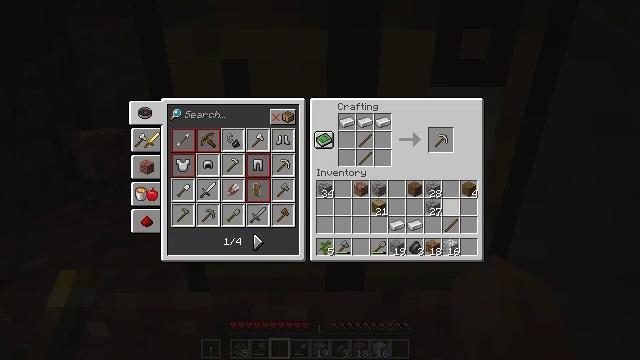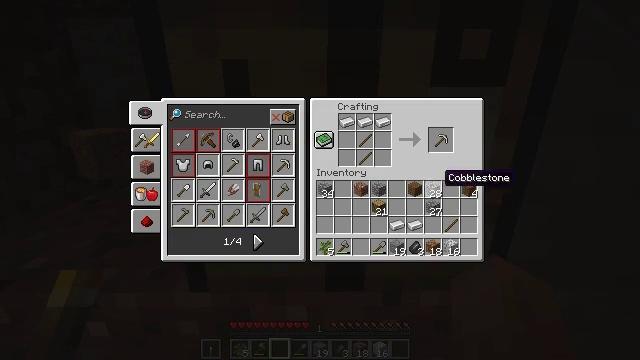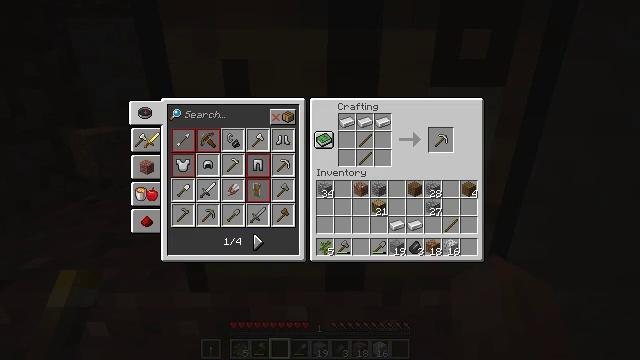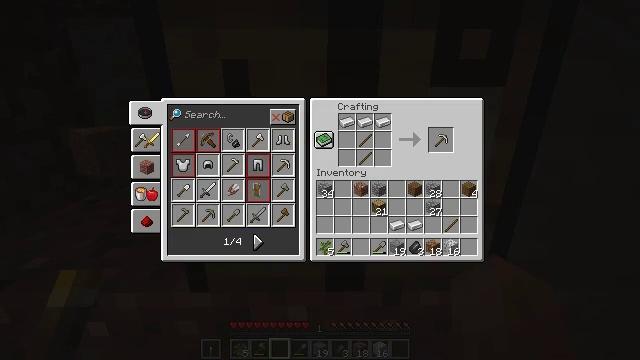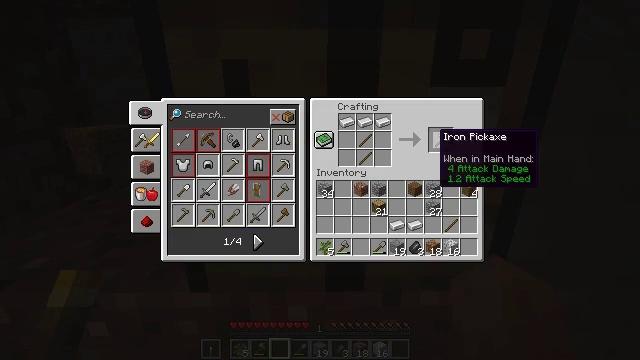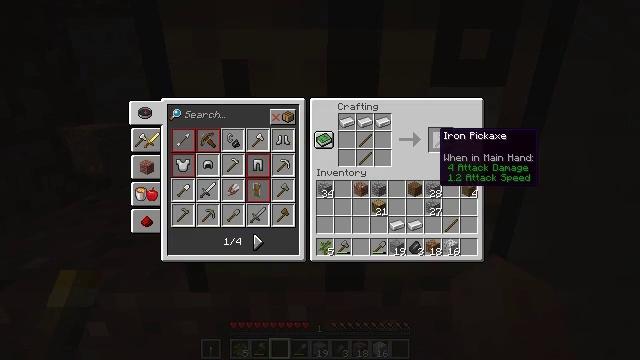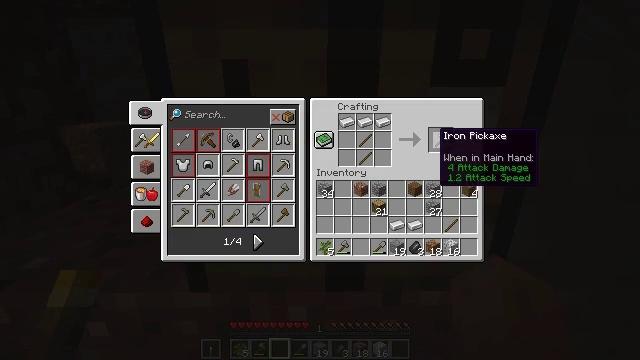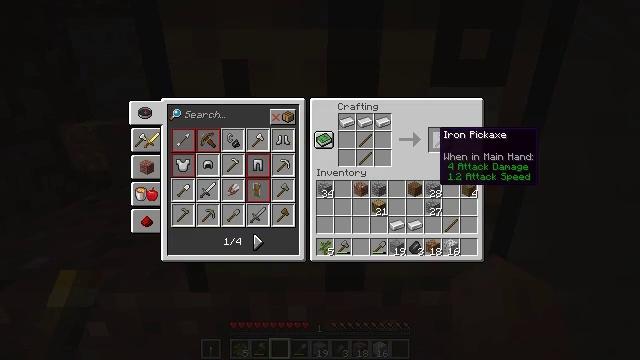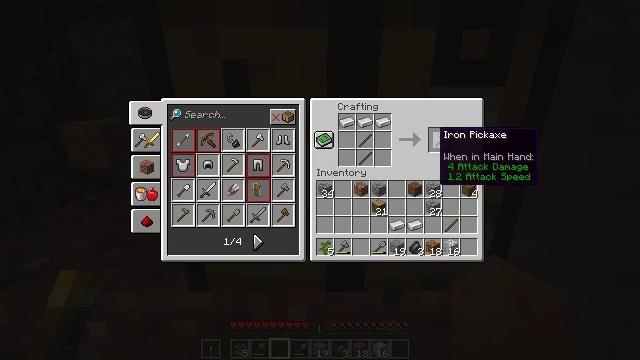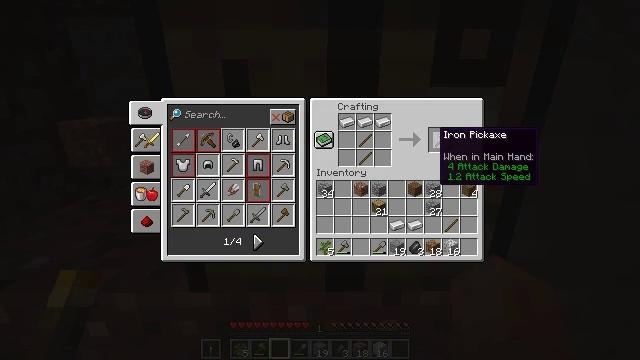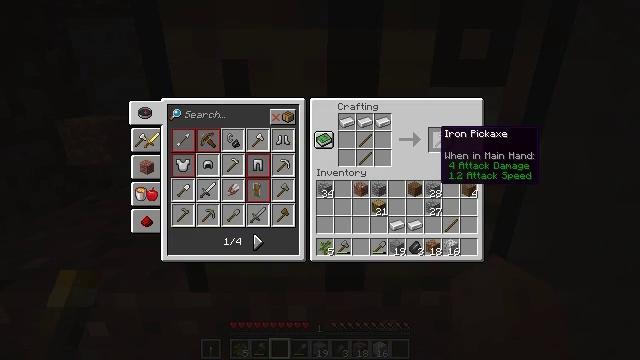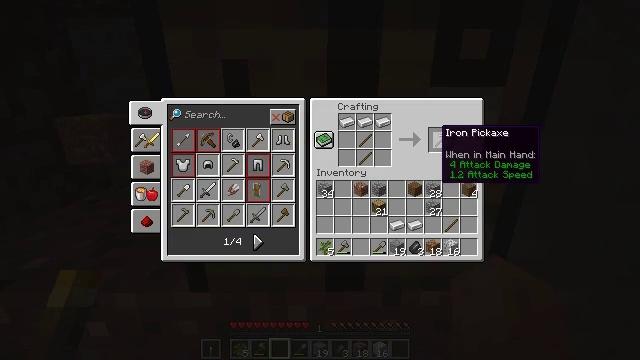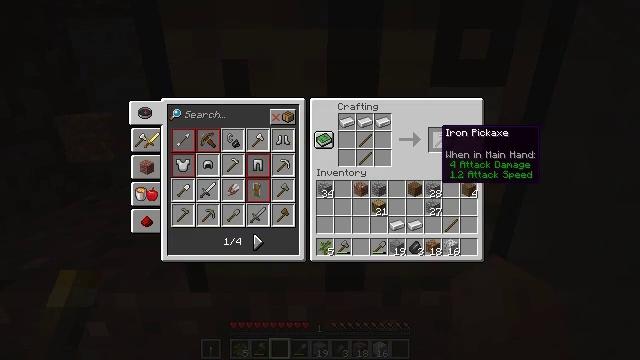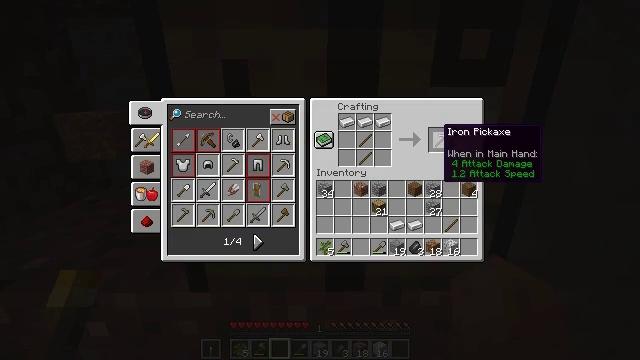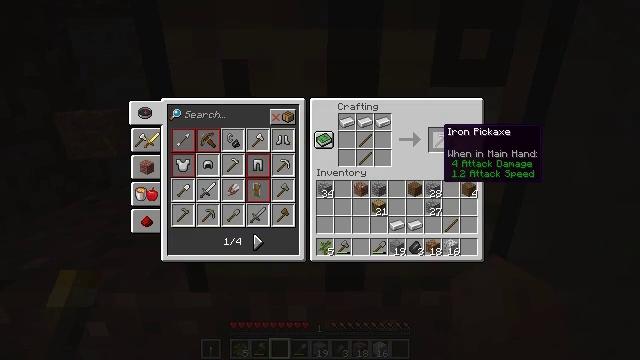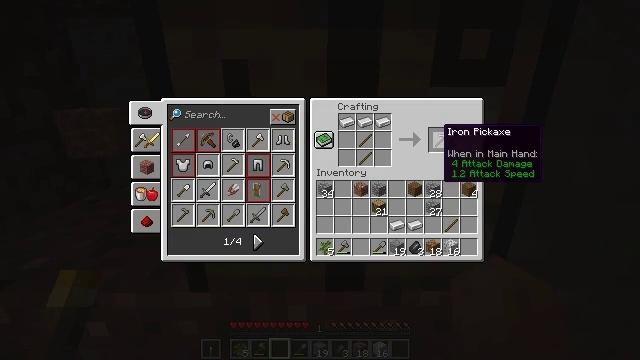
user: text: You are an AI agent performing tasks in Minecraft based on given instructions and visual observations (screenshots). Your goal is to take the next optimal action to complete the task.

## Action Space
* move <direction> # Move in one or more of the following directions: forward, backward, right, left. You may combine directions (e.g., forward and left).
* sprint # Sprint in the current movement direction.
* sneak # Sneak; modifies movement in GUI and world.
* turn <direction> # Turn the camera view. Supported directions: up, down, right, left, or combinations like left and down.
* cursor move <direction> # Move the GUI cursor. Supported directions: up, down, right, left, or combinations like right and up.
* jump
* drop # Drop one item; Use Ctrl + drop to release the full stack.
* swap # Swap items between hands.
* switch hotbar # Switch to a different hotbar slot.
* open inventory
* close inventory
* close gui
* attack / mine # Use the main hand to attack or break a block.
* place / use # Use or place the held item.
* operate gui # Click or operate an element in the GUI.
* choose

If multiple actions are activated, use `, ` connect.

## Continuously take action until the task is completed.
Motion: motion action
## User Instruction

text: Combine sticks and iron ingots in the crafting table to craft an iron pickaxe.
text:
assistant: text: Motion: turn up
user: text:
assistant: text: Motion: turn up
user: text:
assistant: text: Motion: no_op
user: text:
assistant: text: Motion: no_op
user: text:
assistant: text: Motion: no_op
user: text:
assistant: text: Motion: no_op
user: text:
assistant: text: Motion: no_op
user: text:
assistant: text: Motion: no_op
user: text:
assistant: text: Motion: no_op
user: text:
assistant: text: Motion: no_op
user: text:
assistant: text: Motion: no_op
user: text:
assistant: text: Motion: no_op
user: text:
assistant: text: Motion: no_op
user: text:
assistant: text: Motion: no_op
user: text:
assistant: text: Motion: no_op
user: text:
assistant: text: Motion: no_op
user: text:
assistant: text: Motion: no_op
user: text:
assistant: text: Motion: no_op
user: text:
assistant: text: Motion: no_op
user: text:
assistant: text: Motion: no_op
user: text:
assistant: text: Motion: no_op
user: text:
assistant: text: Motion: attack / mine
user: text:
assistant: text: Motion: attack / mine
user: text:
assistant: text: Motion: attack / mine
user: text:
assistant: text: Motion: no_op
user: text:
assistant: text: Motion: no_op
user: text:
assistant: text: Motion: turn left and down
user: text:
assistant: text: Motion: no_op
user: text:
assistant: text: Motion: turn left
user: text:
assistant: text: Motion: no_op